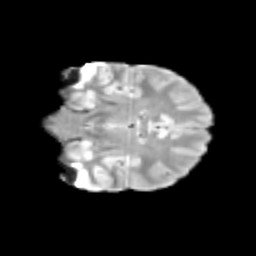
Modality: T2w
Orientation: coronal
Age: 10
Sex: female
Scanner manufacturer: siemens
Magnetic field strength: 3 T
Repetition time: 3.8 s
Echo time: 0.07 s